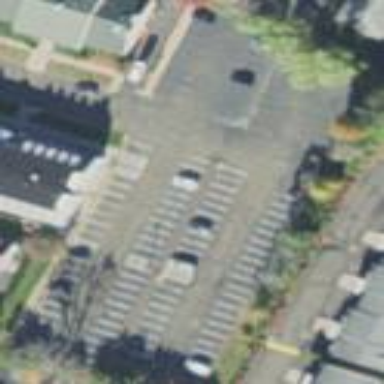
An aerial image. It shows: Parking area with asphalt surface.